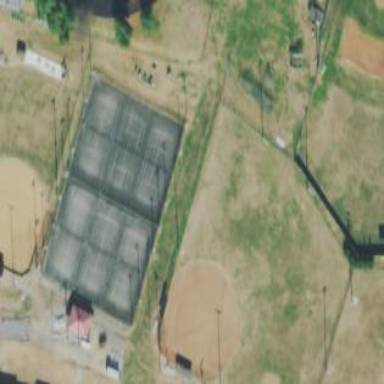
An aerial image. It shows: Softball pitch for leisure land activities.